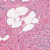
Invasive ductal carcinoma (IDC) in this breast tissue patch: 1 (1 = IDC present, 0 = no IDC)